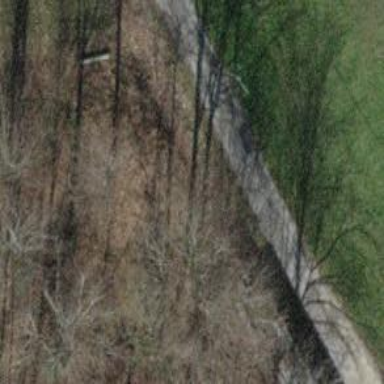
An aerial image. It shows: Bench for seating.